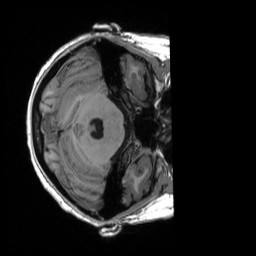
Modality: T1w
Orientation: axial
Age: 20
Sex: female
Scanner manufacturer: siemens
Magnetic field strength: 3 T
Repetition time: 2.53 s
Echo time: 0.0033 s